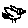
Label: bird